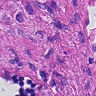
Metastatic tissue present: yes